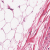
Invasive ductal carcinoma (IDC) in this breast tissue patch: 0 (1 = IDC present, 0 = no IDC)